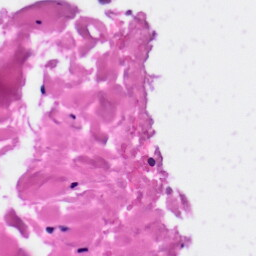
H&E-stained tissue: Skin